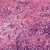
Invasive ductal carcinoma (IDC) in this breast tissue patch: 0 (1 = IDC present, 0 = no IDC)